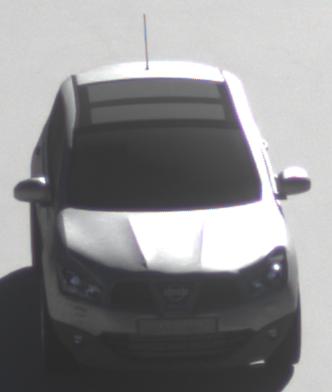
Make: Nissan
Model: Qashqai 1.6
Detailed model: Qashqai (J10)
Model produced from: 2010/03
Model produced until: 2010/08
Doors: 5
Color: white
Road condition: dry road
Daytime: morning or afternoon
Contrast: high contrast